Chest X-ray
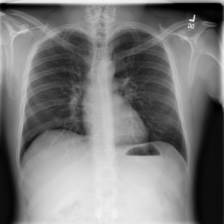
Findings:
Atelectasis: negative
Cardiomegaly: negative
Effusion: negative
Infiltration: negative
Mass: negative
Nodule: negative
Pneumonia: negative
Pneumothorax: negative
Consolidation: negative
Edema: negative
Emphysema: negative
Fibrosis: negative
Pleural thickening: negative
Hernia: negative